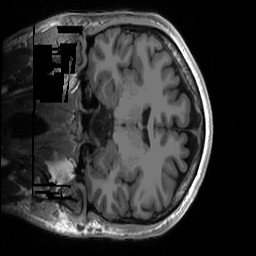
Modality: T1w
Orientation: coronal
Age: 33
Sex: male